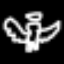
Label: angel